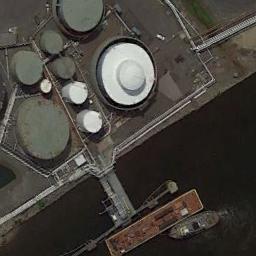
Label: storage tanks